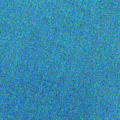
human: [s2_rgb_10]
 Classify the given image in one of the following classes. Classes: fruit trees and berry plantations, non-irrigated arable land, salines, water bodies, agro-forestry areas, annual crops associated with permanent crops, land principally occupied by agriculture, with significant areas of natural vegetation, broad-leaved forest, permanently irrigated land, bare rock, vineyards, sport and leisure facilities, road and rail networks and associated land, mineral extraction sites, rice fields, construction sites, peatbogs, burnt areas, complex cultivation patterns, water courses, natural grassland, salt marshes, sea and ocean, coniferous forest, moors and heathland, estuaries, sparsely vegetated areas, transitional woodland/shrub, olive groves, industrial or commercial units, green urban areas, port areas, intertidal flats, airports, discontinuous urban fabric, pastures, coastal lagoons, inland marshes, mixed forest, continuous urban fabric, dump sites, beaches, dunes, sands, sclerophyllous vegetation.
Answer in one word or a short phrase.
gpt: sea and ocean